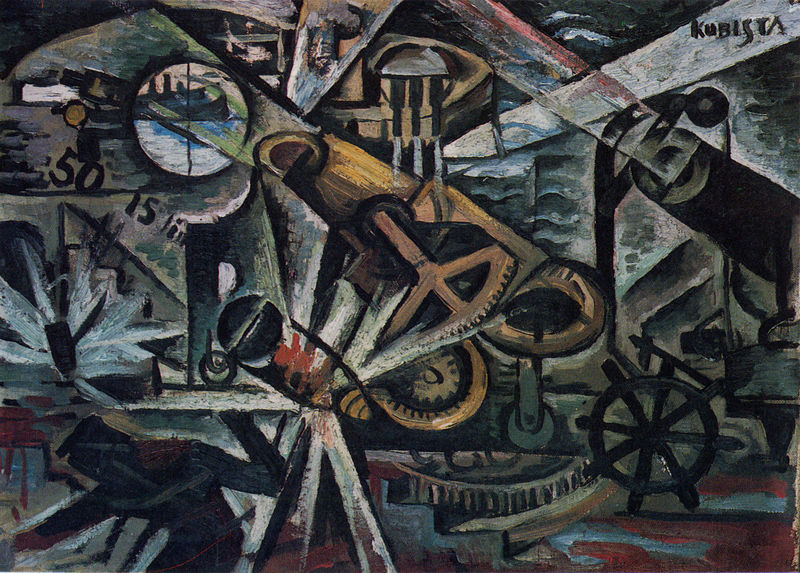
Titel: Schwere Artillerie in Aktion
Künstler: Bohumil Kubiszta
Standort: Praha
Institution: Národní galerie v Praze
Schlagwörter: blau, dunkel, feuer, gemälde, himmel, kopf, mann, meer, schatten, wasser, weiß, gelb, grün, kubismus, kubistisch, ocker, braun, fenster, grau, hell, hintergrund, holz, licht, schwarz, vordergrund, ölbild, rot, expressionismus, malerei, arme, band, mensch, schüssel, signatur, öl, kalt, boden, person, arbeit, kreis, ruder, rund, räder, schiff, schrift, welle, wellen, düster, abstrakt, flächen, modern, formen, lila, bullauge, fabrik, arbeiter, hafen, rad, krieg, treppe, zerstörung, soldaten, riemen, zahlen, ziffern, metall, balken, stufen, kanone, maschine, blut, haken, explosion, expressionistisch, strahlen, technik, titel, waffen, durcheinander, kreise, seefahrt, geometrisch, werkstatt, flüssigkeit, zahl, hammer, vision, unfall, industrialisierung, visier, kanonen, fernrohr, stahl, geometrie, lenkrad, rillen, zahnräder, zahnrad, maschinen, uhrwerk, labor, bombe, zirkel, knall, hebel, kompass, blu, steuerrad, zahnkranz, stecker, cubiste, kubista, malevich, malevitch, zirklek, techik, steuerra, 15, 50, stuffe, feujer, schwinwerfer, riehmen